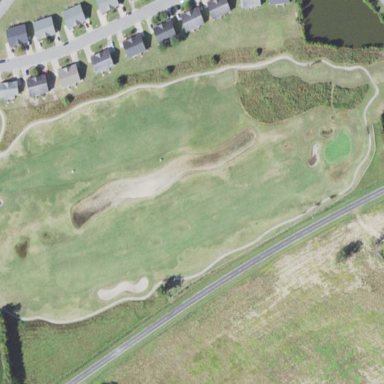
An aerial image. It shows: Scenic golf fairway.